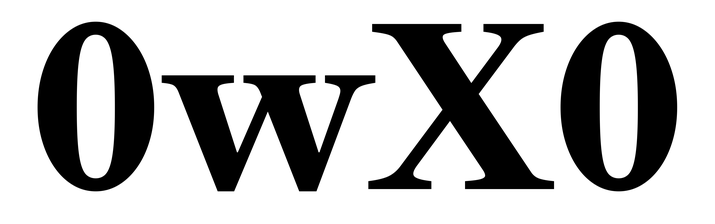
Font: LibreCaslonText_Bold